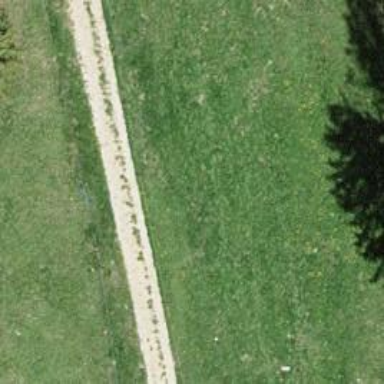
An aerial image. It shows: Gravel track with Grade 3 quality.